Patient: sex M, age 66
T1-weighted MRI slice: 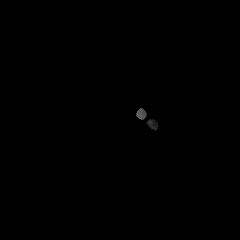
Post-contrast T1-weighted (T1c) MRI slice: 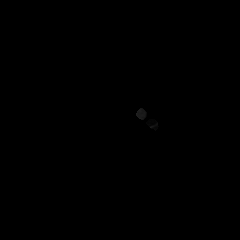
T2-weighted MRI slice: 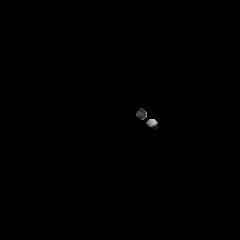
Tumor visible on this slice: no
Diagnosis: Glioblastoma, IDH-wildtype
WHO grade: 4